Question: Please have a look at the image attached. It's a small part of a matrix generated by reading in a larger 16bit image.
I want to devise a filter so that all the non-zero values get the value of the most frequent number I was thinking to use a modal filter which will pick the mode(most frequent number in a kernel overlap) but it won't work for the non-zero numbers at the edges because then 0 would be the mode. Any ideas? It would be better if I find such a filter in Emgu CV library
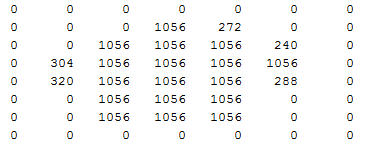
Answer: Thanks for the response.
I found a very good way to do this.
1. Take a mask m out of the original Image object 'img'. The mask m tells us which pixels are zeros and which are non-zeros.
2. Dilate the image object by imgNew = img.Dilate(1) in emgu CV. The dilate function dilates the pixels by spreading the maximum value in the original image which overlaps with the dilate kernel. In the case above, the value 1056 replaces other smaller values such 304, 320, 272 etc. These values are spread further away from the center.
3. Since we now have more non-zero pixels due to dilation. One can multiply the imgNew with the mask m through the command cvInvoke.cvMul(imgNew.Ptr, mask.Ptr, imgNew.Ptr, 1);
4. The result is then as shown in the figure below
I hope it helps.